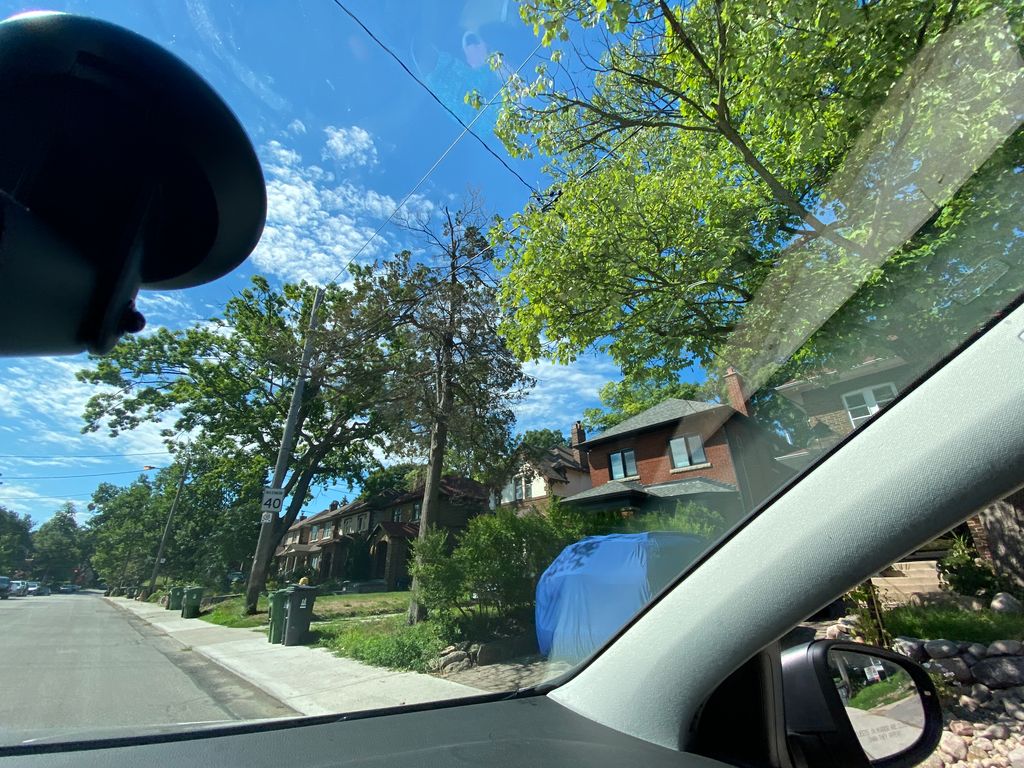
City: toronto